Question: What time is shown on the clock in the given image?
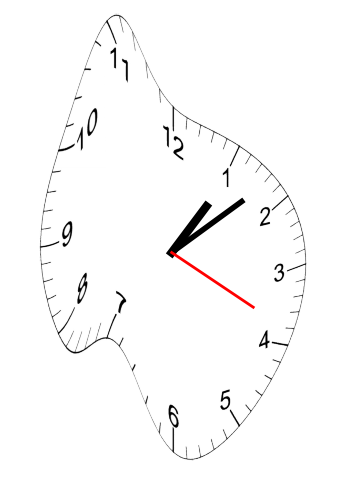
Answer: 01:08:19